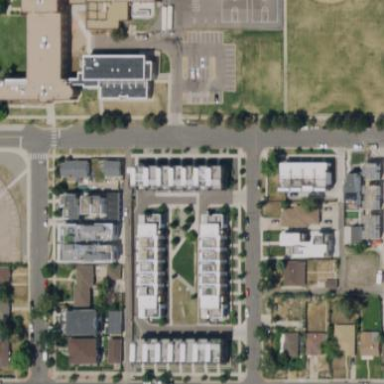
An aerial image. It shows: Residential area with apartments.